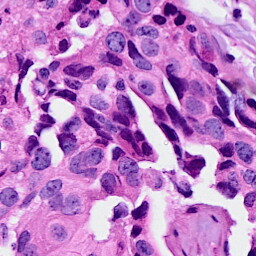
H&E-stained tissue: Breast